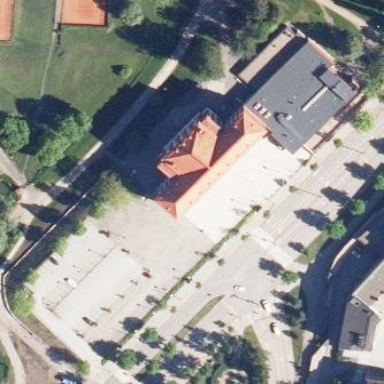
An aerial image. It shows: School.